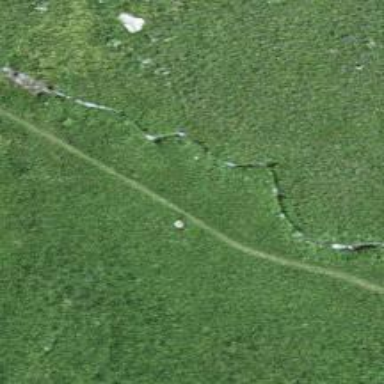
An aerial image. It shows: Path covered with grass.